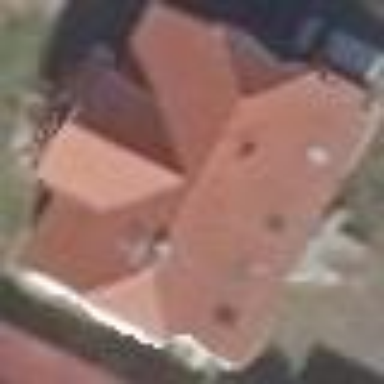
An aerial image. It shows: Building with half-hipped roof.